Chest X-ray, AP view. Patient: 19 years old, sex M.
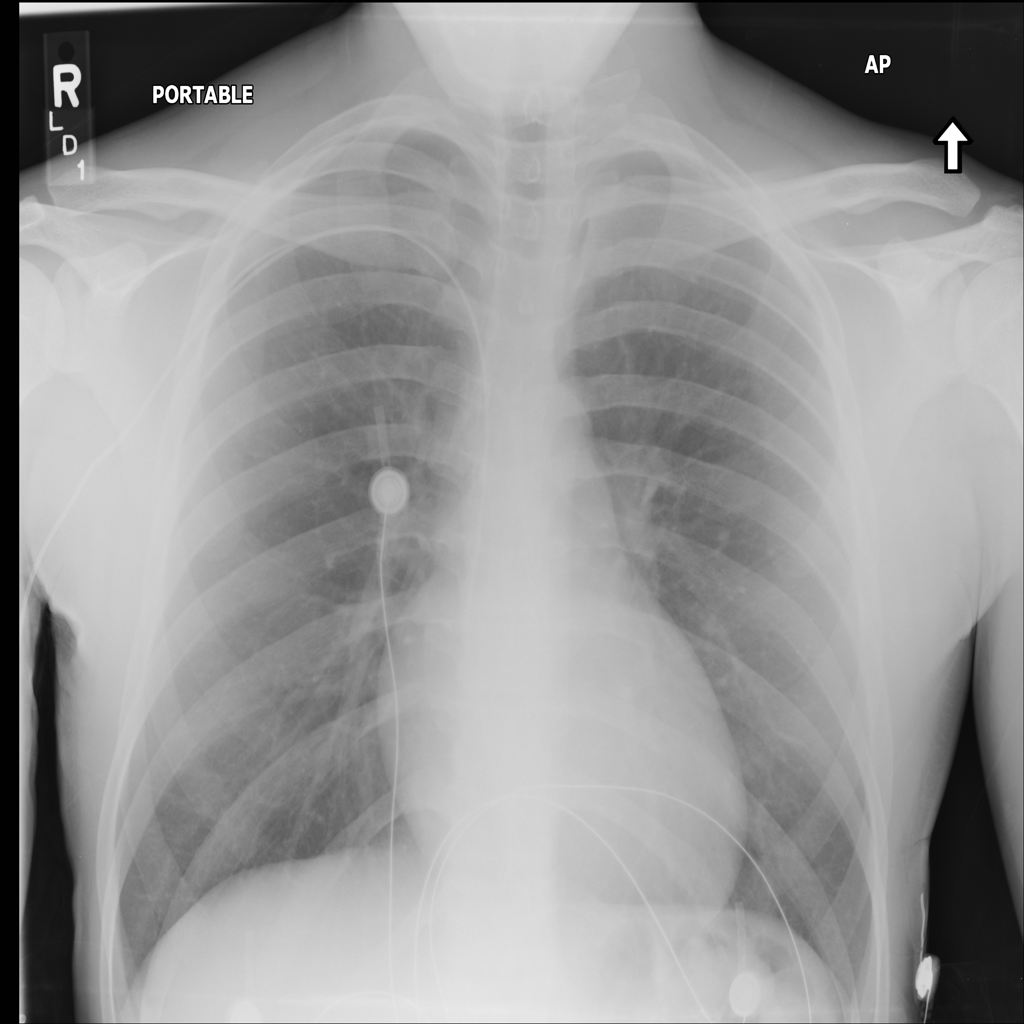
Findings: No Finding